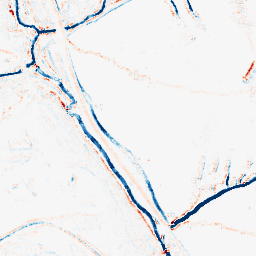
Category: morphological
Decomposition family: morphological_ellipse
Decomposition parameters: operation: average
width: 5
height: 5
Upsampling method: sinc_hamming
Upsampling parameters: scale: 4
kernel_size: 16
Upsampling scale: 4